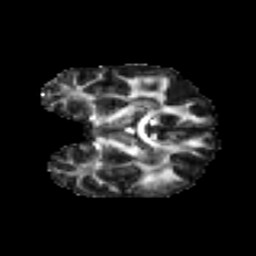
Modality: FA
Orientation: coronal
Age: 28
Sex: female
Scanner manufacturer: ge
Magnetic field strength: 3 T
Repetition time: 7.8 s
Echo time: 0.0606 s